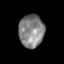
Tissue: skin
Cell type: Epithelial cells
Senescence score: 0.2782
Nuclear area (px): 804
Mean DAPI intensity: 132.148